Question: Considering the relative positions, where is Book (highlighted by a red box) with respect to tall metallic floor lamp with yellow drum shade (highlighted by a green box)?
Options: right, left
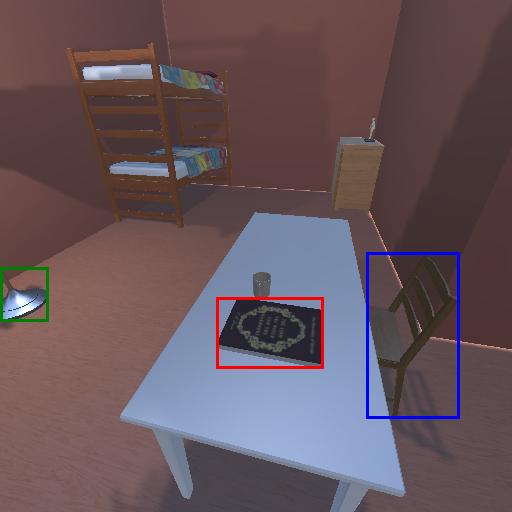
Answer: right